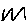
Label: zigzag